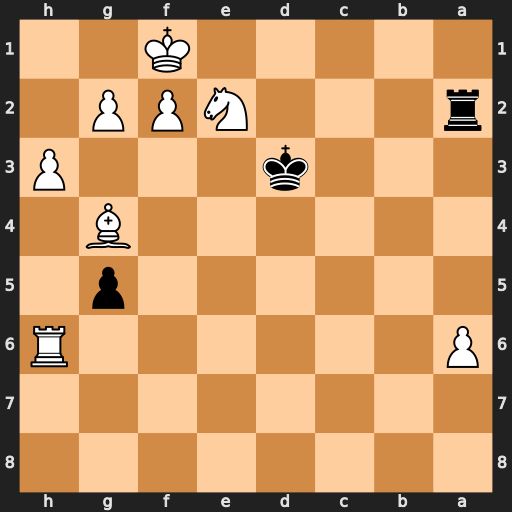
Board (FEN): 8/8/P6R/6p1/6B1/3k3P/r3NPP1/5K2
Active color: b
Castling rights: -
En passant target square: -
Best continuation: Ra1+ Nc1+ Rxc1+ Bd1 Rxd1#